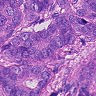
Metastatic tissue present: yes